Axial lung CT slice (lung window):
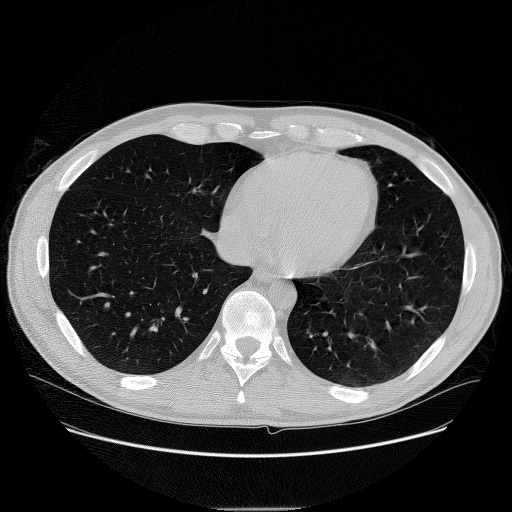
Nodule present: no